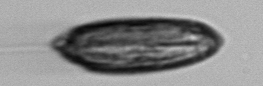
Label: Katodinium_or_Torodinium